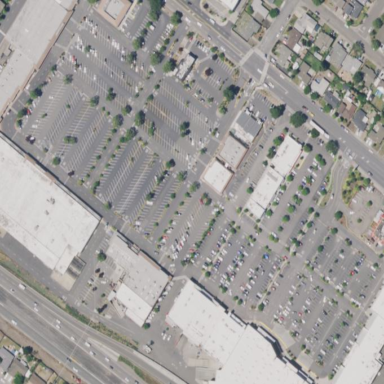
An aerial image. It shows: Parking area with asphalt surface.